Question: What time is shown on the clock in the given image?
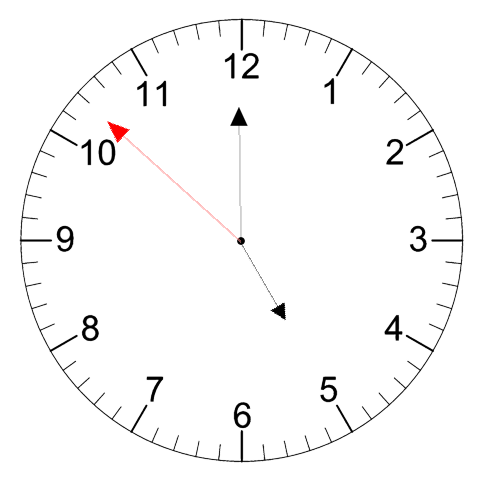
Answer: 04:59:52